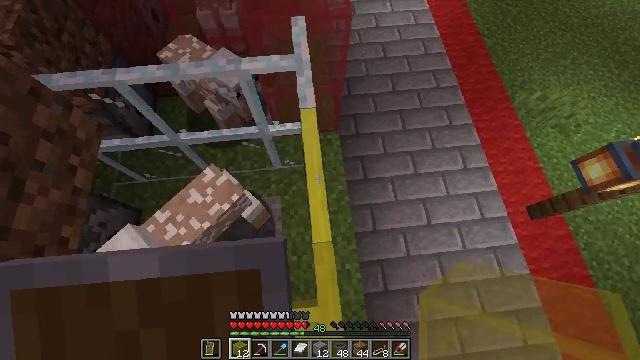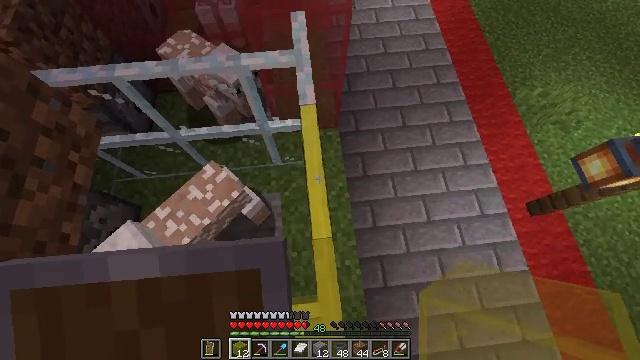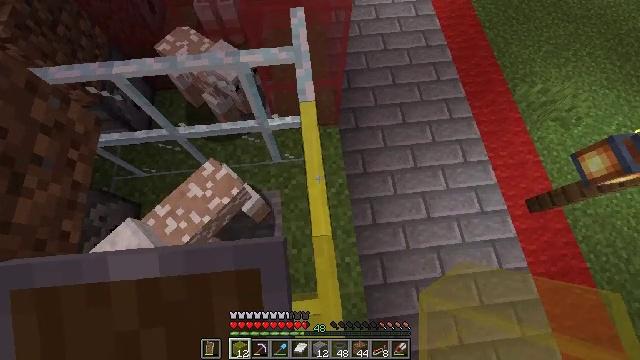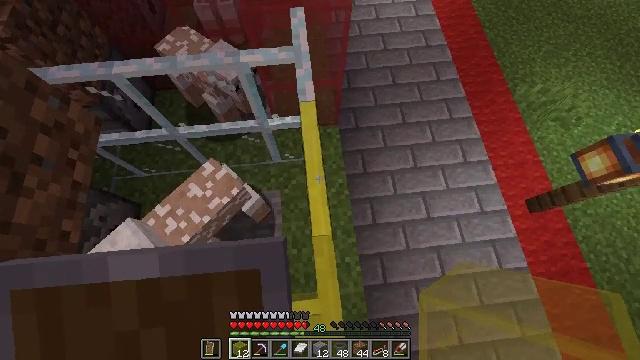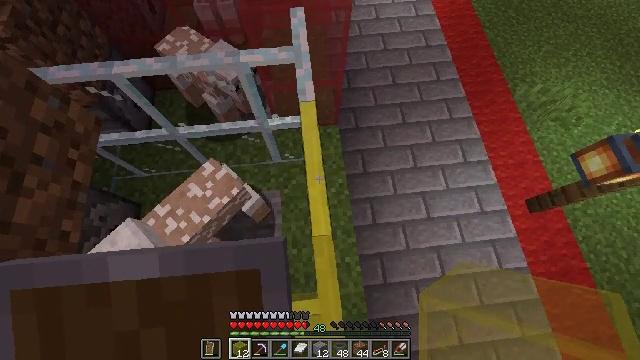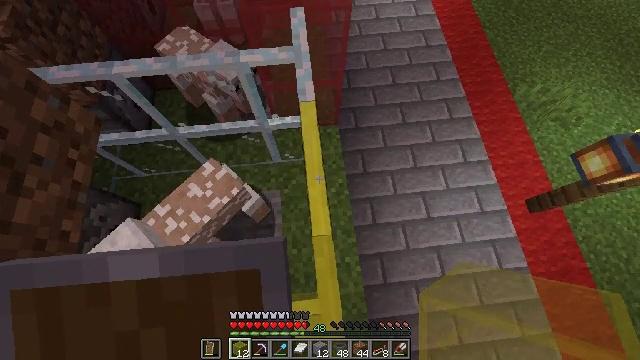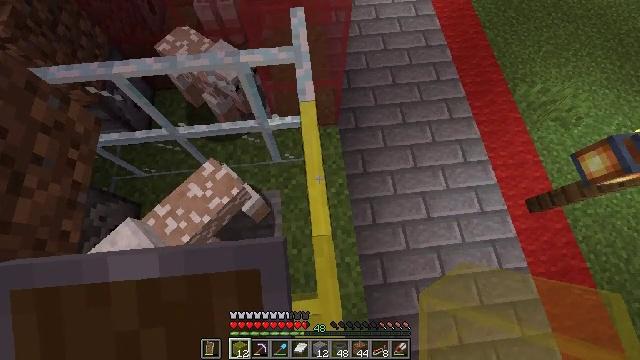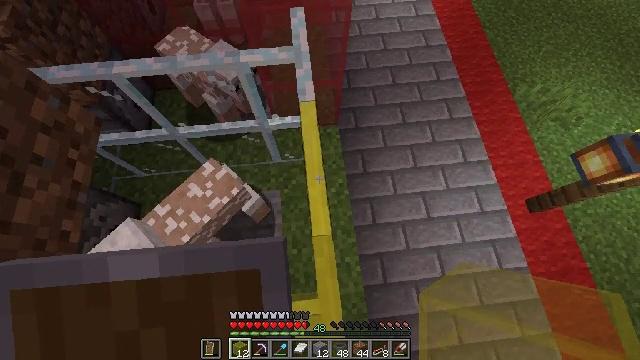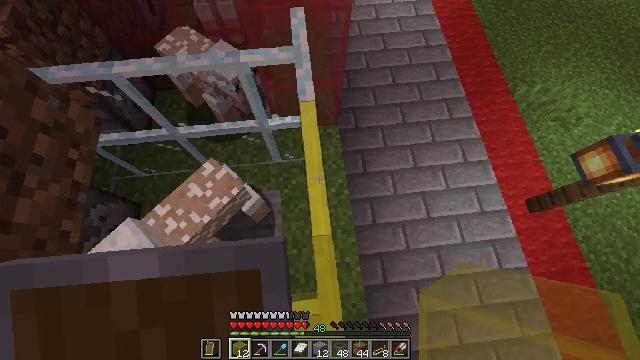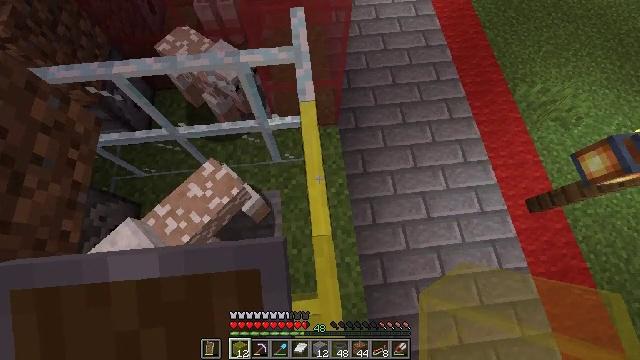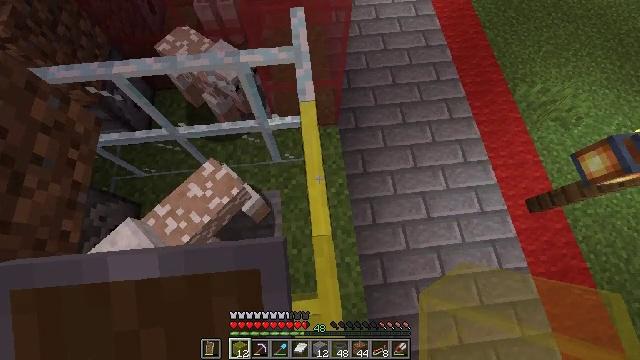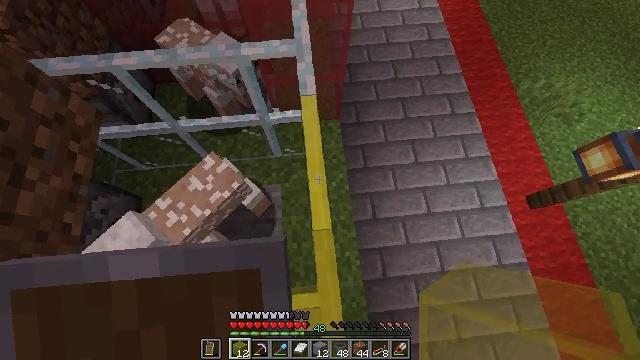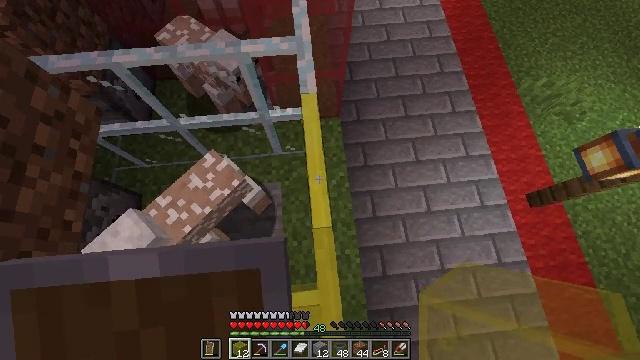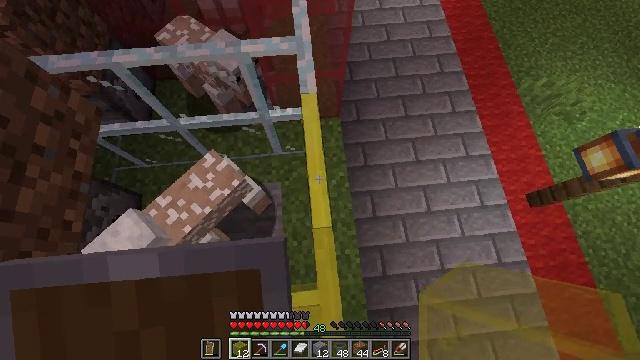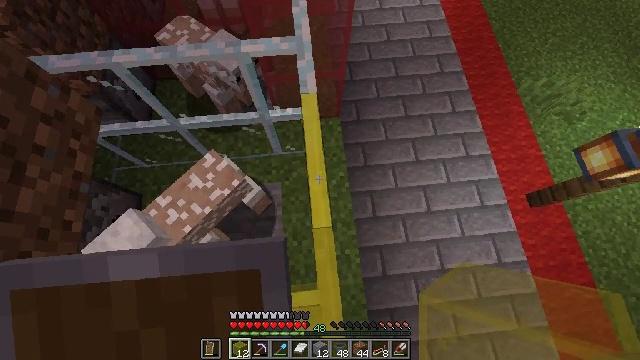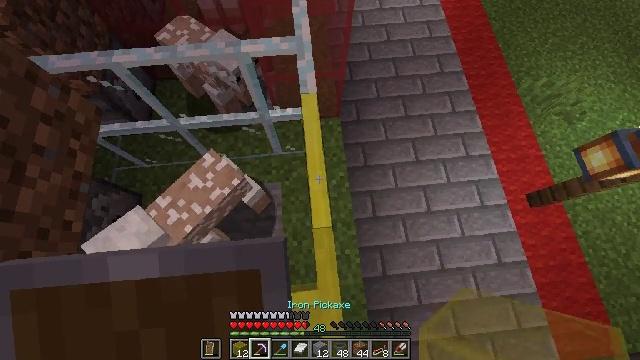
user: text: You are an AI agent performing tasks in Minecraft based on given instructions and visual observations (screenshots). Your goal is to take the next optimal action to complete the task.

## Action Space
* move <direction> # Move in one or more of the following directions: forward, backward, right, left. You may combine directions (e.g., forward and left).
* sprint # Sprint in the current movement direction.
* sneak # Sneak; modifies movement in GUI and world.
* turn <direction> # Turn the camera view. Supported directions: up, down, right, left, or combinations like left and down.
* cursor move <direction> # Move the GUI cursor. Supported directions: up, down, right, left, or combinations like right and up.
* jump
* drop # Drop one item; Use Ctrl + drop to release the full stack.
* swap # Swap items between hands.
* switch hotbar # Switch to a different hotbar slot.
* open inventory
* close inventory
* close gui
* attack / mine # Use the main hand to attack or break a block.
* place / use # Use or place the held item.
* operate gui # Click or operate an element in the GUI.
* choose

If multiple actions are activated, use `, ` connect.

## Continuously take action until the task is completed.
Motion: motion action
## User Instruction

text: Collect the yellow stained glass pane.
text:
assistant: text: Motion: no_op
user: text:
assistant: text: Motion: no_op
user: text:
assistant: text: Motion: no_op
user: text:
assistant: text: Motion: no_op
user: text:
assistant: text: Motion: no_op
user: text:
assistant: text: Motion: no_op
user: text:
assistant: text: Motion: no_op
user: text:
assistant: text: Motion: no_op
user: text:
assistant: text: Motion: no_op
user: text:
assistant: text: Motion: no_op
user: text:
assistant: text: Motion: turn down
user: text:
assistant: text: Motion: no_op
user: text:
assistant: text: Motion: no_op
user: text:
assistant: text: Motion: no_op
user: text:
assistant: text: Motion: no_op
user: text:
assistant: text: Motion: no_op
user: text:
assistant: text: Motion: no_op
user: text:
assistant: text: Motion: no_op
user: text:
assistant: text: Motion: no_op
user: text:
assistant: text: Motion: no_op
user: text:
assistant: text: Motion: attack / mine
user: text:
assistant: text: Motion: attack / mine
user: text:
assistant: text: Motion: attack / mine
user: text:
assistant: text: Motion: attack / mine
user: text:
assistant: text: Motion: attack / mine
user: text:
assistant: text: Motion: attack / mine
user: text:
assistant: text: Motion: attack / mine
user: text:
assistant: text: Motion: attack / mine
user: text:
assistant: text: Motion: attack / mine
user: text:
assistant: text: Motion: attack / mine